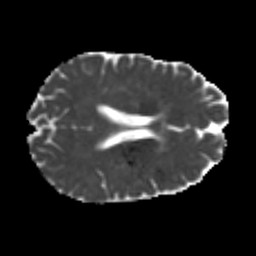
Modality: MD
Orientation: axial
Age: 26
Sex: male
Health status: healthy
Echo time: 0.074 s